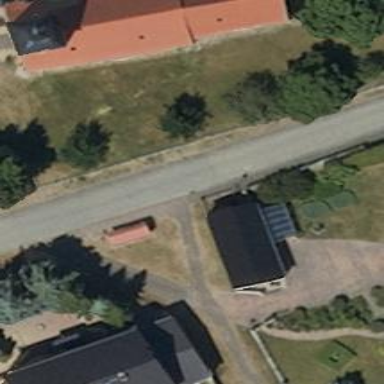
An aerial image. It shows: Paved residential road.